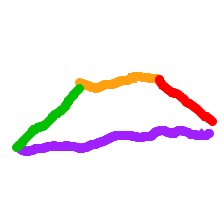
Shape: trapezoid